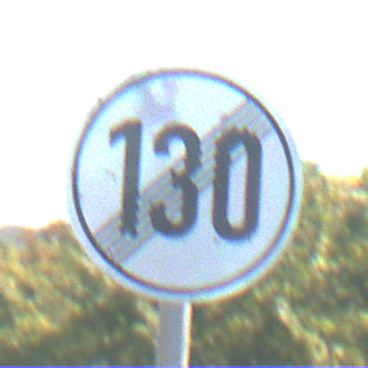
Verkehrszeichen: EndeGeschwindigkeit130
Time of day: Midday
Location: Outdoor (Urban)
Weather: Clear
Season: NotSpecified
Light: Natural